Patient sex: M
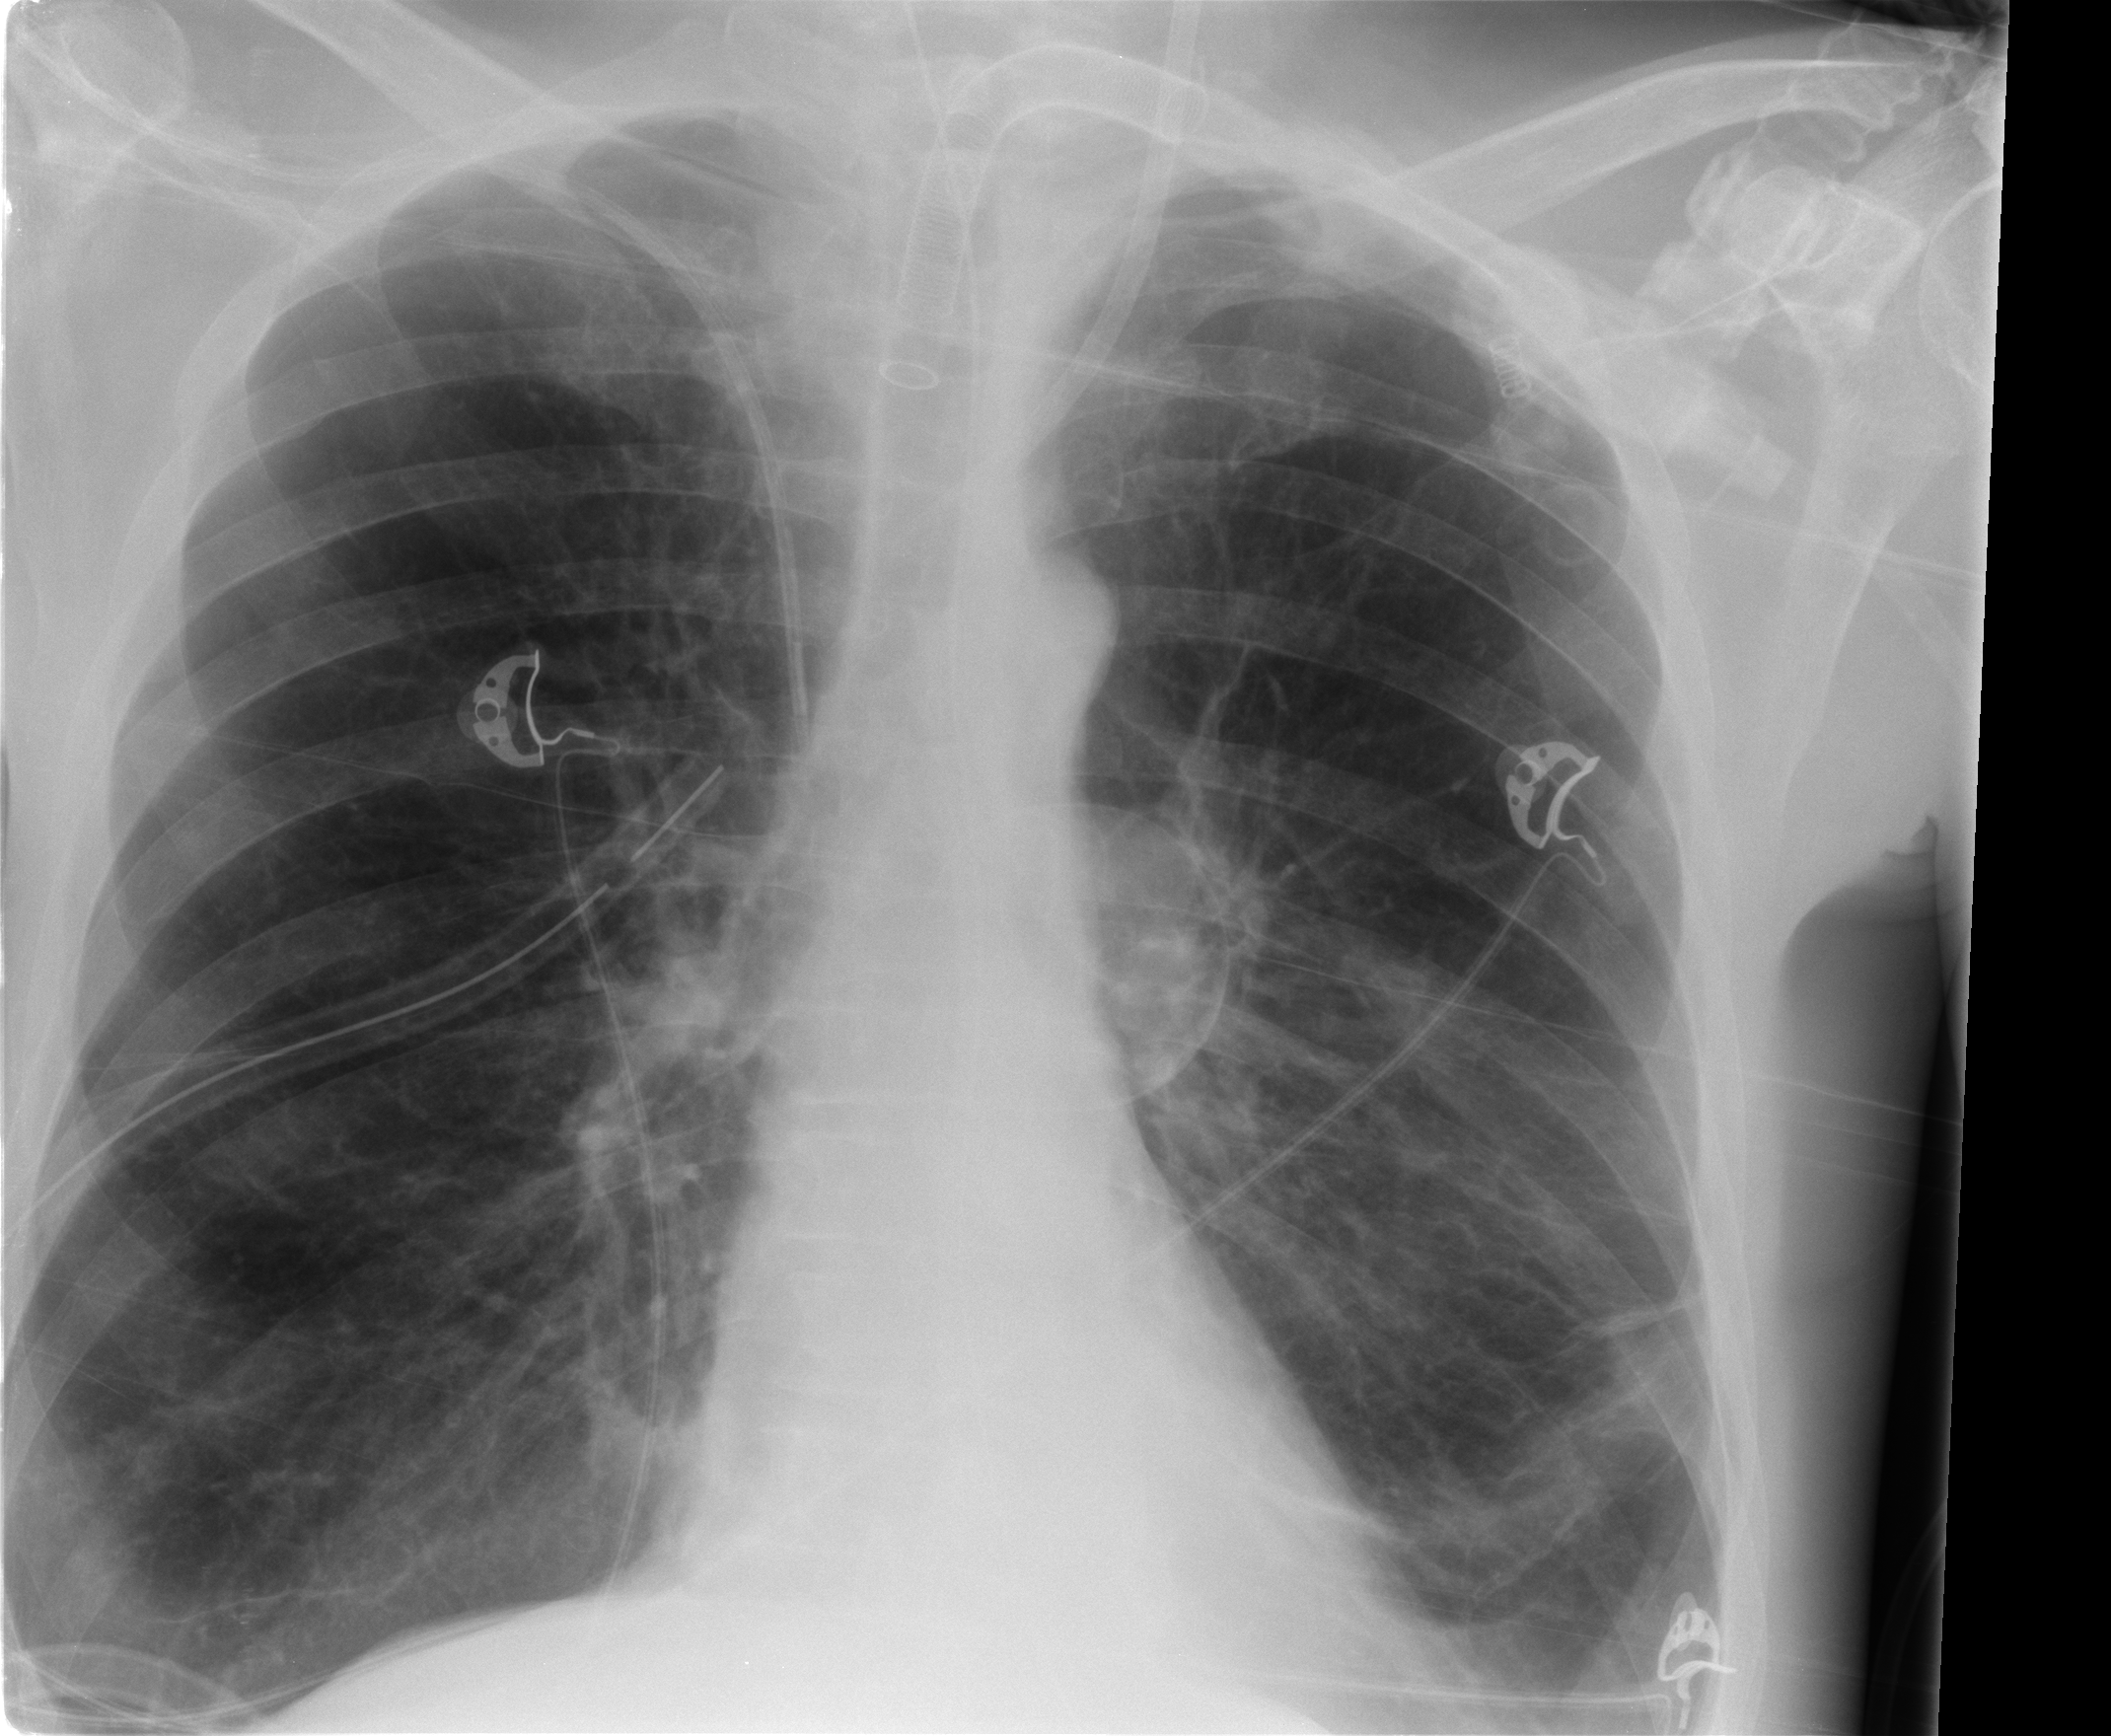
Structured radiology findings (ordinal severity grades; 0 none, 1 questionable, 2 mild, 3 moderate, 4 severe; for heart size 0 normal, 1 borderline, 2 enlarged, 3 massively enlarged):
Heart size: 0
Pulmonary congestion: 0
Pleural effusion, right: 0
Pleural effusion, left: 0
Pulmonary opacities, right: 0
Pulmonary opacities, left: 2
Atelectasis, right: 0
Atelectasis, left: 0